Question: i want to do this
I have this code in my header:
'''
<meta property="fb:app_id" content="576081109113732">
<meta property="og:site_name" content="SadWorld">
<meta property="og:description" content="ashdbashdbaskdjasb">
<meta property="og:image" content="http://sadworld.net/userImage/brunobg.jpg77.jpg">
<meta property="og:title" content="sfdxgchvj.">
<meta property="og:url" content="http://sadworld.net/Hello.aspx?storyid=1">
'''
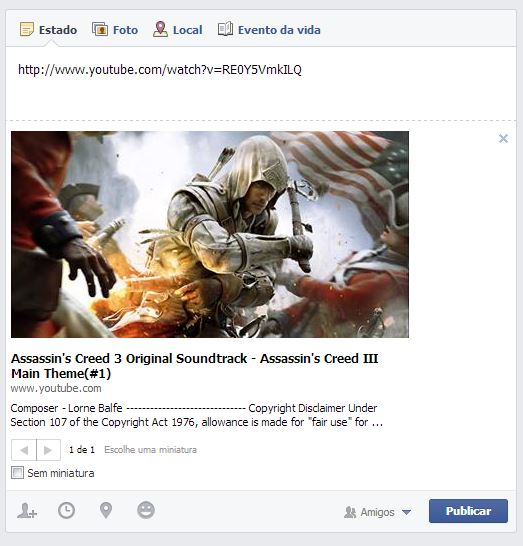
Answer: Facebook caches this data pretty heavily. One way to clear that cache is to use their linter tool.
Go here: <URL>
Enter the URL you wish to check. That will show you what Facebook sees when it scrapes your page and it will also clear any cached data Facebook currently has.